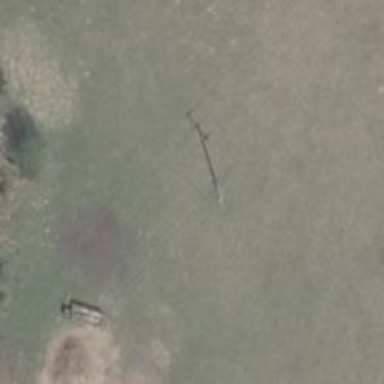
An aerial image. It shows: Minor power line with 3 cables.